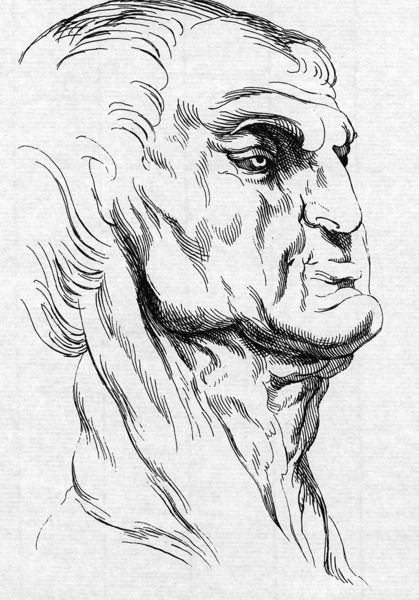
Titel: Théorie de la figure humaine
Künstler: Peter Paul Rubens
Schlagwörter: kopf, mann, haar, mund, nase, stirn, zeichnung, blick, alt, augen, falten, gesicht, bildnis, hals, portrait, porträt, haare, kinn, karikatur, muskeln, brauen, faltig, alter, charakter, halbprofil, viertelprofil, kupferstich, unterlippe, prägnant, eingedrückt